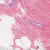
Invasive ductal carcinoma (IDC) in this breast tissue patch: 0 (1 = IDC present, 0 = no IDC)